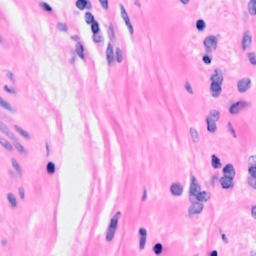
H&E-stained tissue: Breast